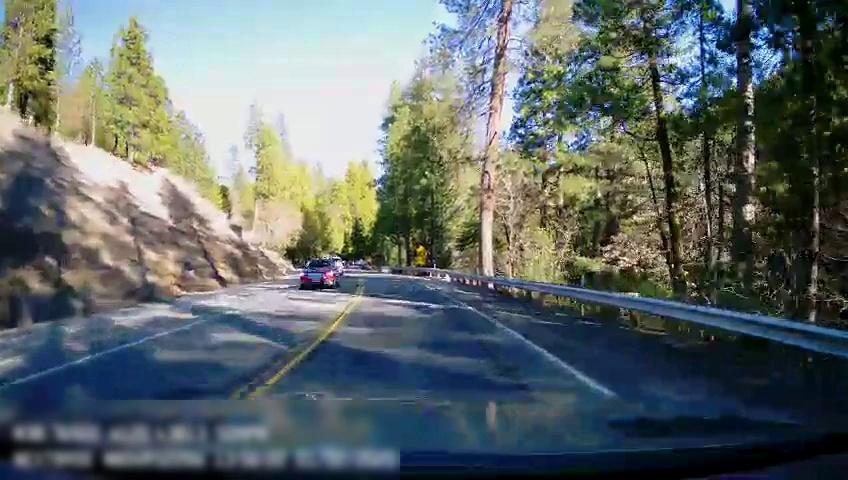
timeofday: Day
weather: Sunny
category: Drivable Space
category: Vehicles | Car
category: Lanes | Alternate Lane
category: Lanes | Opposite Lane
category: Lanes | Current Lane
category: Lanes | Opposite Lane
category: Traffic | Signs
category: Traffic | Signs